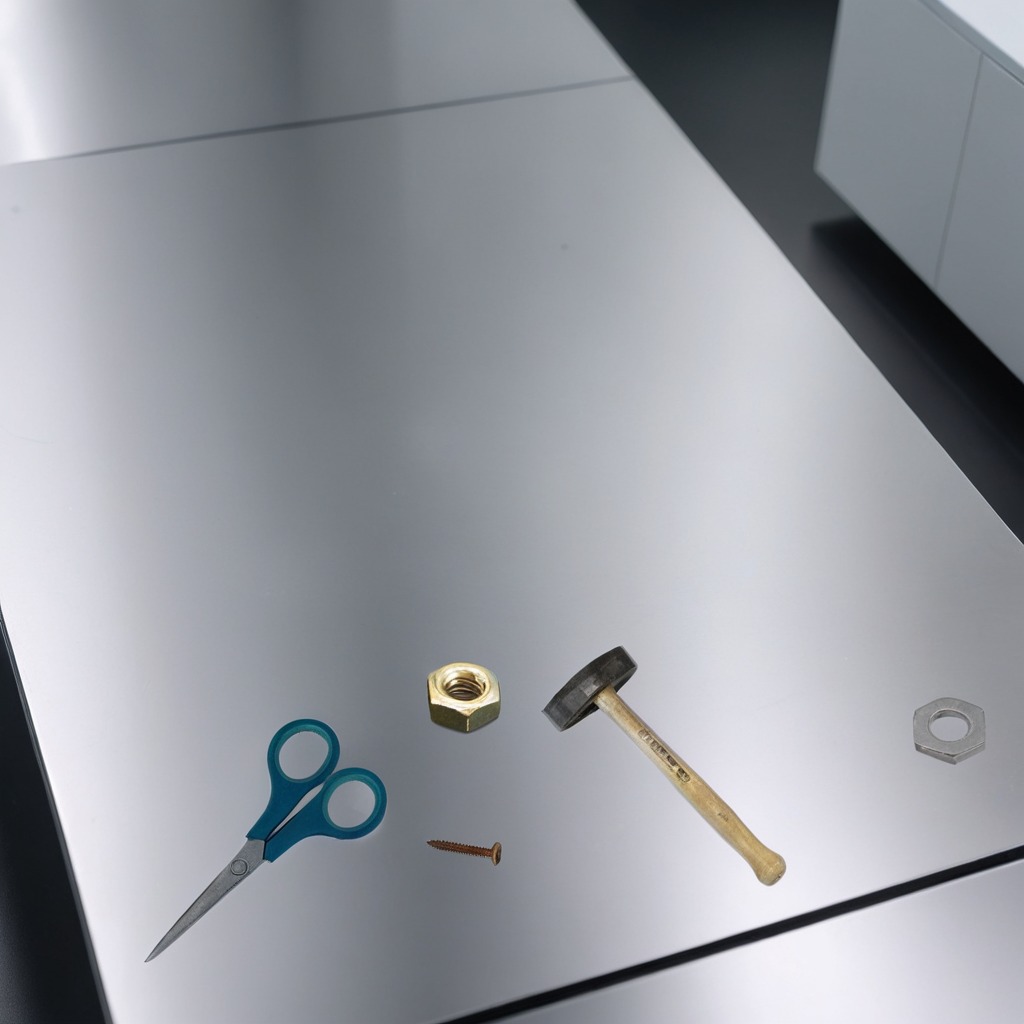
A flat metal washer, a metal machine screw, a hammer, a metal nut, and a pair of scissors are lying on the stainless steel table in a high-end prototyping lab.